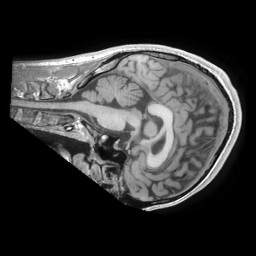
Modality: T1w
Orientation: sagittal
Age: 29
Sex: male
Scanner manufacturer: ge
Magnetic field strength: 3 T
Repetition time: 0.007248 s
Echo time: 0.002796 s